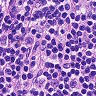
Metastatic tissue present: no